Field crop: maize
Growth stage: 1
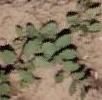
Species: convolvulus